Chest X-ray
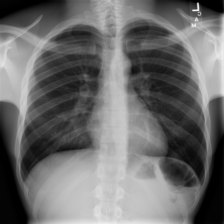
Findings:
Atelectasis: negative
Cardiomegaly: negative
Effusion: negative
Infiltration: negative
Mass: negative
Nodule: negative
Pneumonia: negative
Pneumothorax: negative
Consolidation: negative
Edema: negative
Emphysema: negative
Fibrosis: negative
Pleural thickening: negative
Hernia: negative